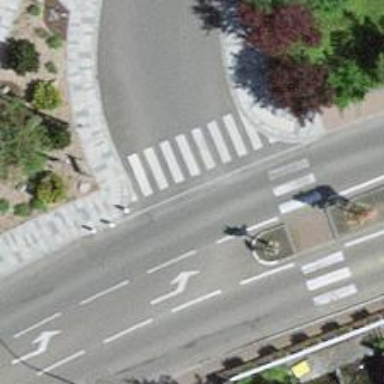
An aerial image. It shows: Road with "give way" sign.